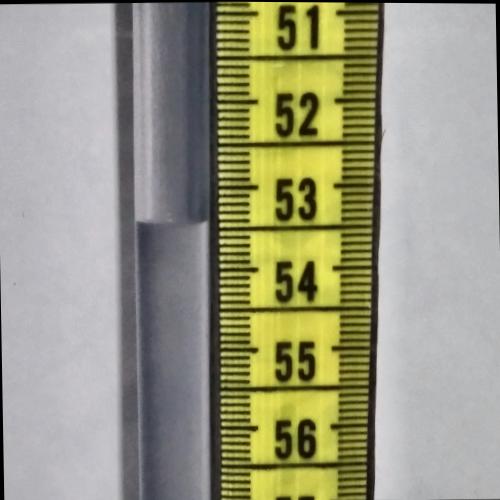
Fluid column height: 53.4 cm